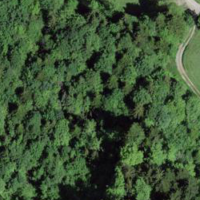
EUNIS habitat code: 43
Species observed at this site:
Aruncus dioicus